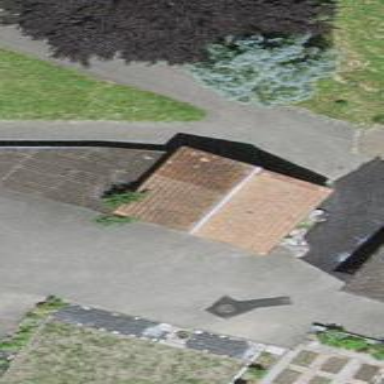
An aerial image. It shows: Garage building.